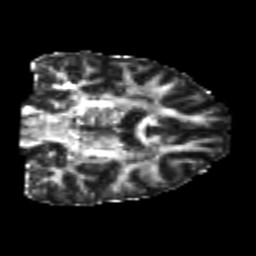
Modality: FA
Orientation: coronal
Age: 21
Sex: female
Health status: healthy
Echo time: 0.074 s